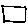
Label: square